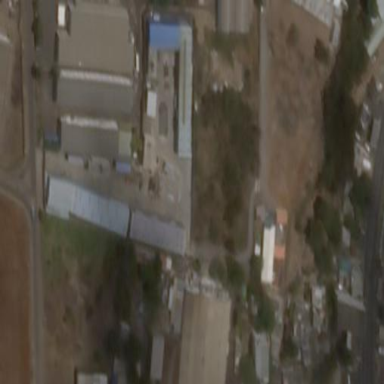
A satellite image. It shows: Industrial area.